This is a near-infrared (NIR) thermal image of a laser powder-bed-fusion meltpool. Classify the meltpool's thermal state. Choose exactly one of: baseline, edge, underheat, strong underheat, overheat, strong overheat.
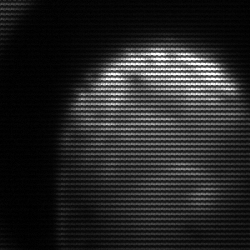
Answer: strong underheat